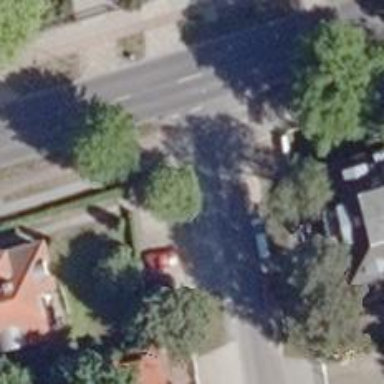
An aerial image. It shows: Road with "give way" sign.